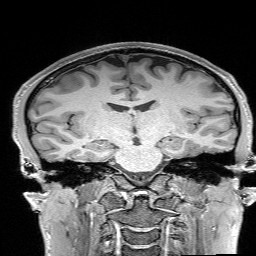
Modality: T1w
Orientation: sagittal
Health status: healthy
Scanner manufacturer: siemens
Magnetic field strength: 3 T